Field crop: maize
Growth stage: 1
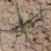
Species: salsola